Interaction volume radius: 5 \u00c5
Interaction volume height: 10 \u00c5
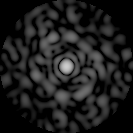
Disorder parameter: 0.8425